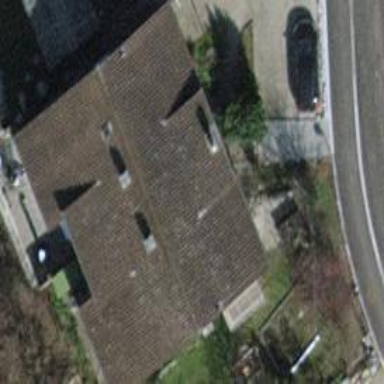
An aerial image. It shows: Terrace building with gabled roof.